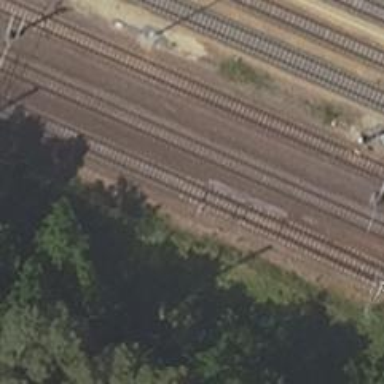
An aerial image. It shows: Railway switch.